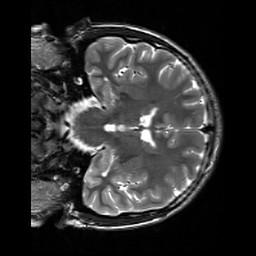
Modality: T2w
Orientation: coronal
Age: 22
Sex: male
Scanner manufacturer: siemens
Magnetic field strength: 3 T
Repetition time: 7 s
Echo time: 0.09 s